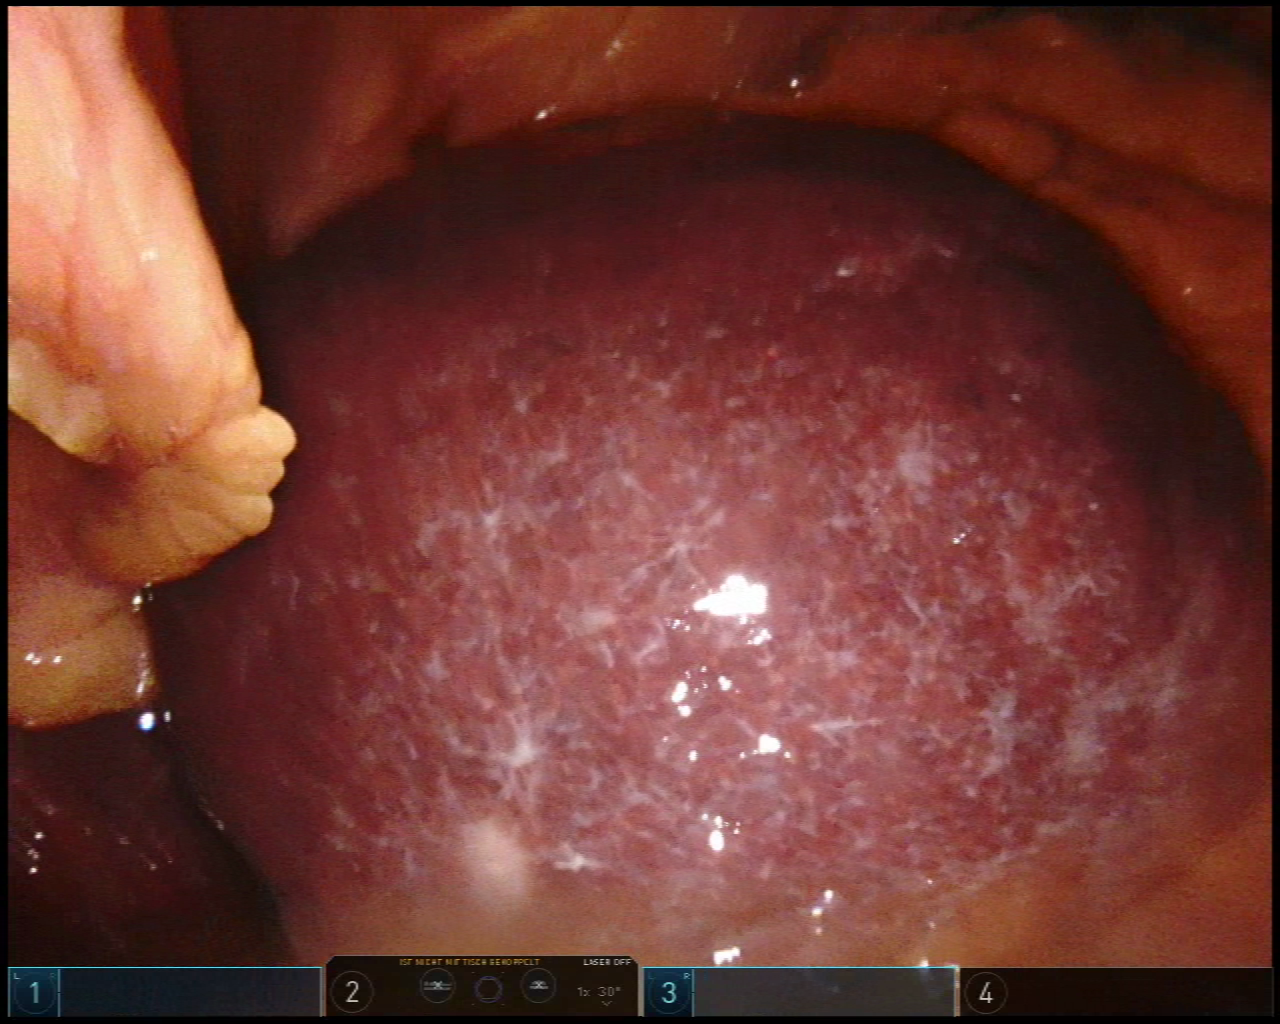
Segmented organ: liver
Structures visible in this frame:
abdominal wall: no
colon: no
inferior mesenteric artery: no
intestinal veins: no
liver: yes
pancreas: no
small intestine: no
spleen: no
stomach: no
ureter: no
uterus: no
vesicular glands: no